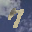
Label: 7